Fundus camera: zeiss
Shooting center: fovea
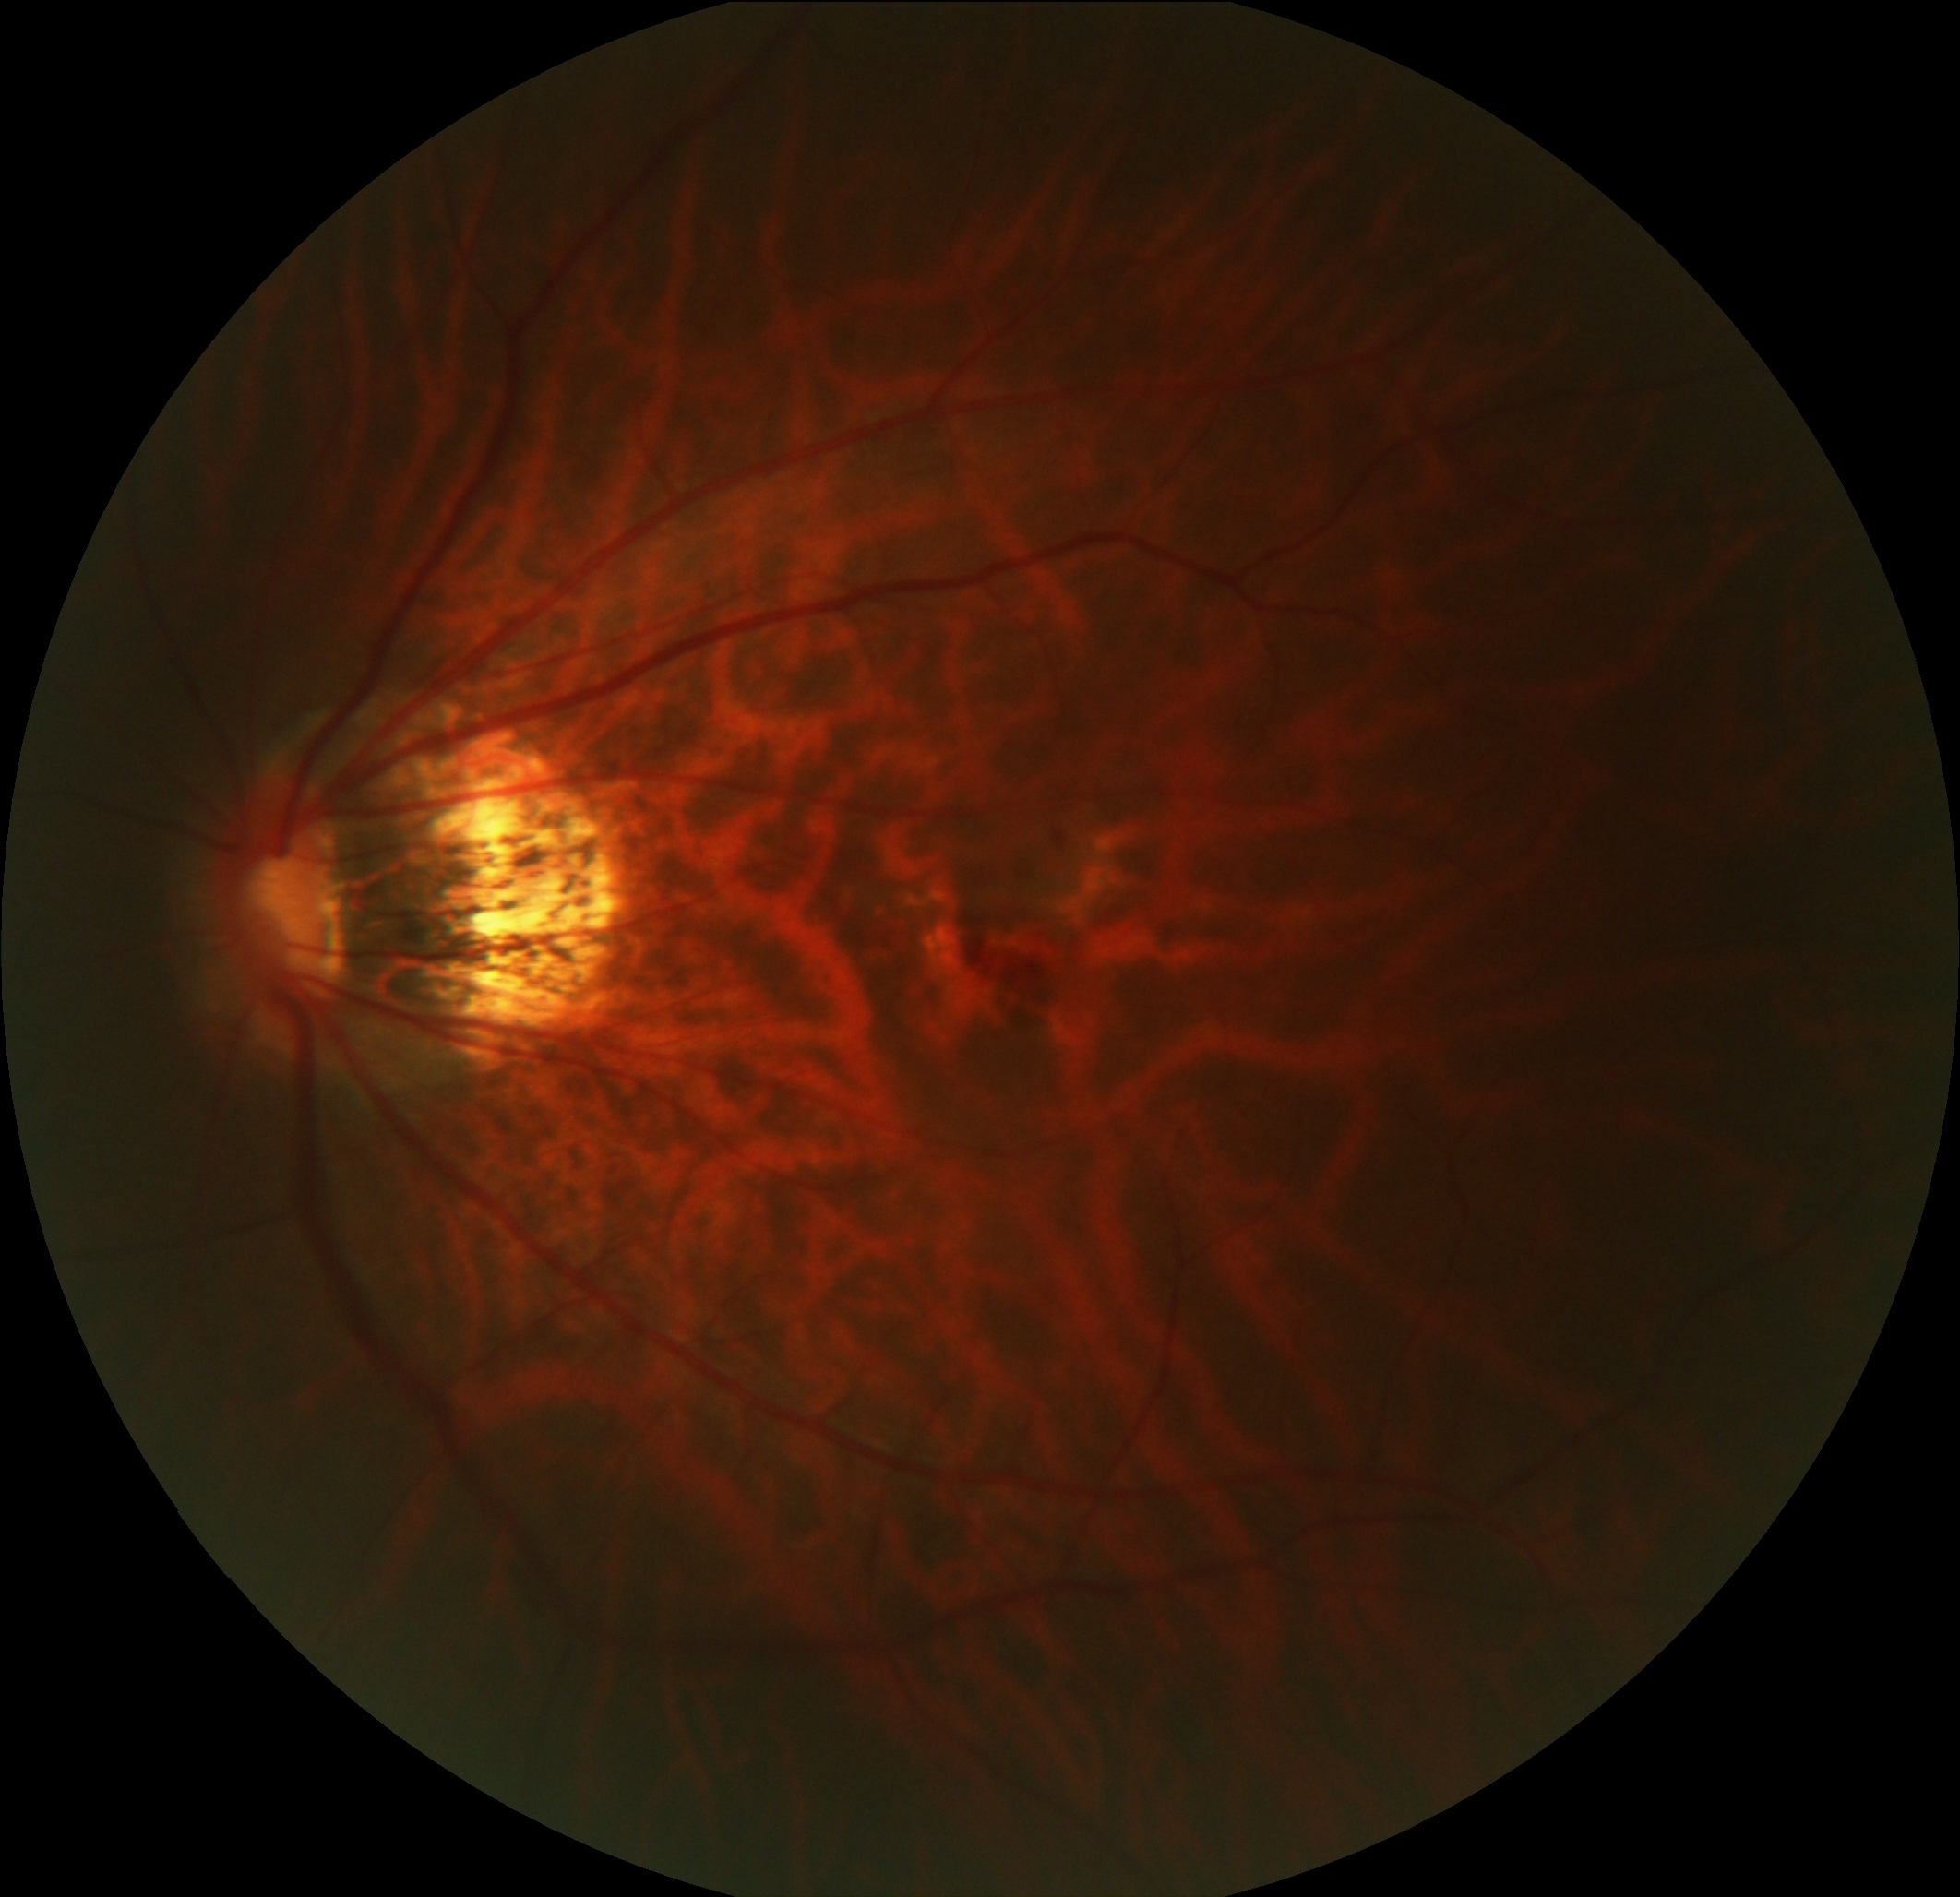
Pathologic myopia: yes
Patchy retinal atrophy: present
Retinal detachment: absent